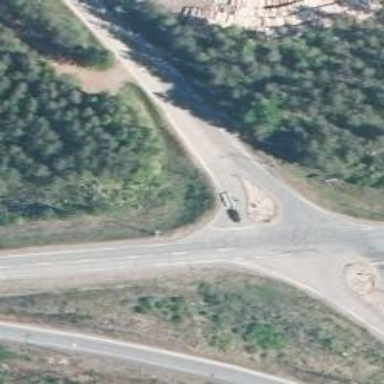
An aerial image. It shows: Asphalt road designated as trunk highway.